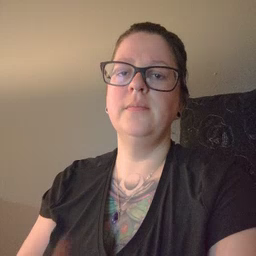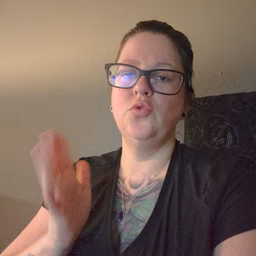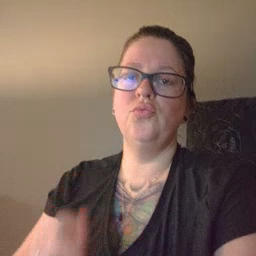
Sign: talk